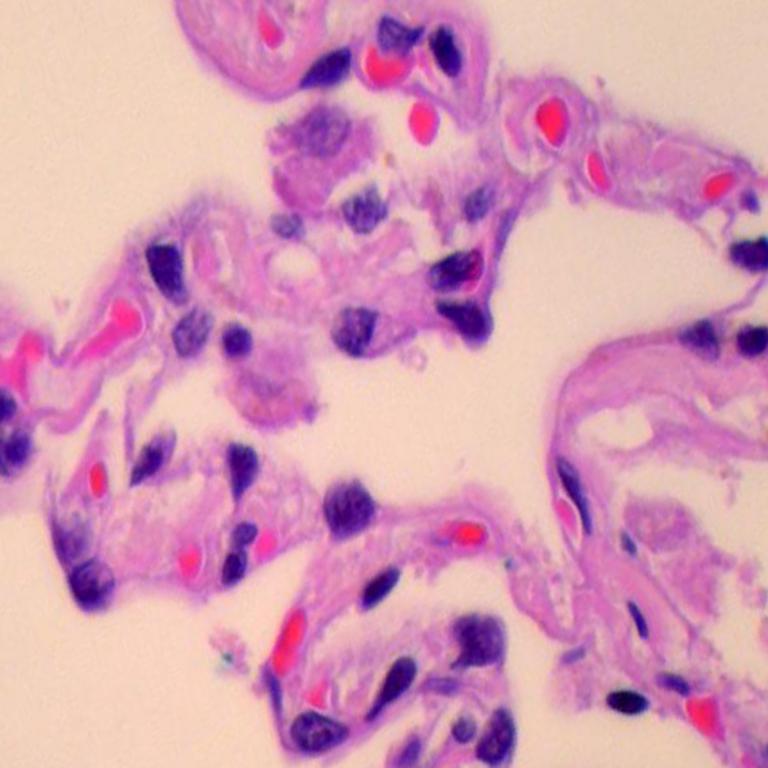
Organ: lung
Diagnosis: benign